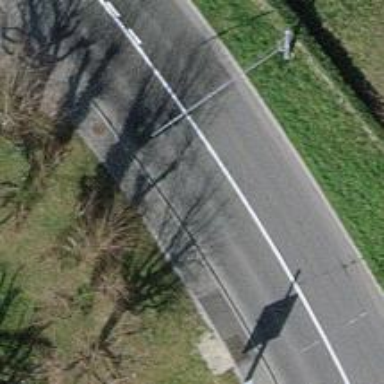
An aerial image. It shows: Secondary road with asphalt surface and trolley wire on the left side sidewalk.